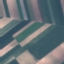
Land use / land cover: AnnualCrop